Question: I have a website hosted in Azure Websites as a tier website.
I'm currently in the development stage, yet the site is live and accessible by the outside world (at least at a basic level), so I wanted to better understand the monitoring features in the Azure management portal.
When I looked at the monitoring tab inside the portal, I see an odd pattern for 'HTTP success'. Looking at the past (which I personally have not been active on), the 'HTTP successes' are very cyclic, with connections, then , then , then , then repeat.

Does anyone have any pointers how I can figure out what the and connections are. I certainly don't have any timed events in my code, so there shouldn't be any calls being made unless a person is actually hitting the site.
I setup a staging server and blocked all incoming traffic except my own IP. So the same code running, just without access from the outside world. And the 'HTTP success' appears only when I hit the server myself (as expected). This suggests that my site is being hit by an outside bot maybe? Or at least diagnose if the requests are not legitimate, etc?
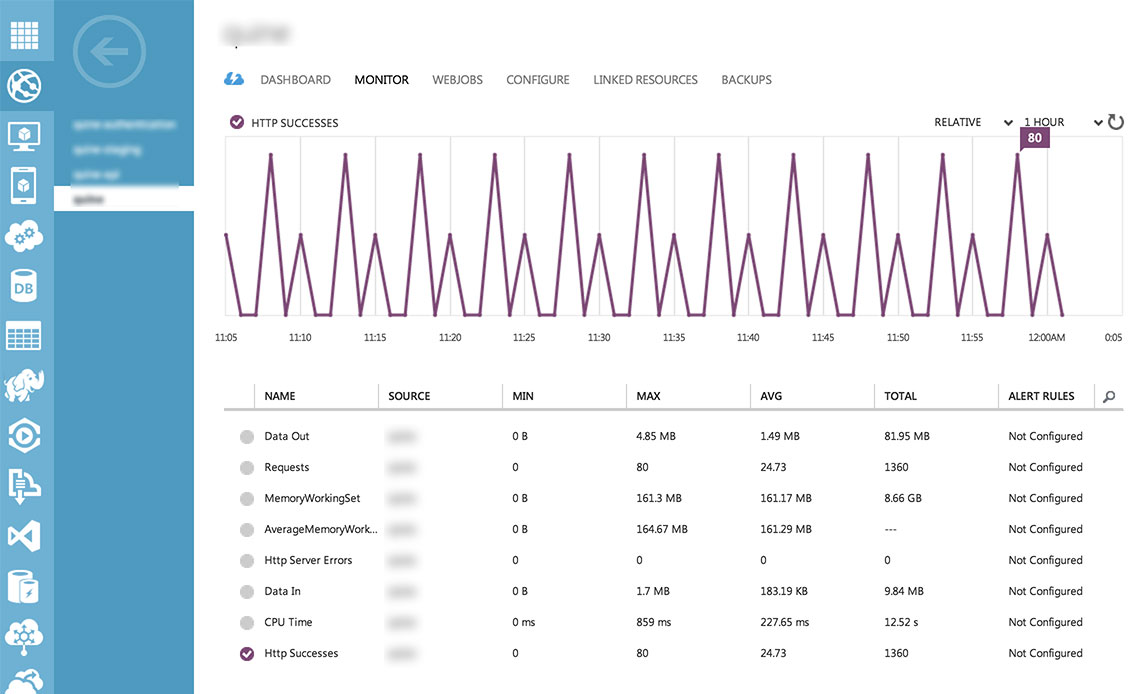
Answer: I'd say it's this setting that causes the traffic:
> Always On. By default, websites are unloaded if they are idle for some period of time. This lets the system conserve resources. In Basic or Standard mode, you can enable Always On to keep the site loaded all the time. If your site runs continuous web jobs, you should enable Always On, or the web jobs may not run reliably
<URL>
It's just a keep alive to avoid cold starts every time you or someone else visit your site.
<URL>
> What the always-on feature does is simply ping your site every now and
then, to keep the application pool up and running.
<URL>
> One of the other useful Web Site features that we are introducing
today is a feature we call "Always On". When Always On is enabled on a
site, Windows Azure will automatically ping your Web Site regularly to
ensure that the Web Site is always active and in a warm/running state.
This is useful to ensure that a site is always responsive (and that
the app domain or worker process has not paged out due to lack of
external HTTP requests).
: First of all, the requests could really only come from Microsoft, since any traffic pattern like this will quickly be automatically detected and blocked when using Azure Websites - you cannot set up a keep alive like this yourself. Second, no modern bot whatsoever would regularily ping a specific page with that kind of regularity since it's all to obvious. Any modern datacenter security appliance would catch that kind of traffic and block/ignore/nullroute it.
Microsoft cannot protect your code from yourself. However, everything at the perimeter is managed and handled by Microsoft. That's one of the USP features of Azure - Firewall, Load Balancing, Spoofing, Anti-bot and DDOS protection etc. There will of course always be security concerns regarding any publicly exposed service but you can stay focused on your application while Microsoft manages the rest.
When running Azure Websites, you're in the hands of Microsoft regarding security outside of your application scope. That's a great thing, but if you really like to be able to use other security measures you'll have to set up a virtual machine instead and run your site from there.